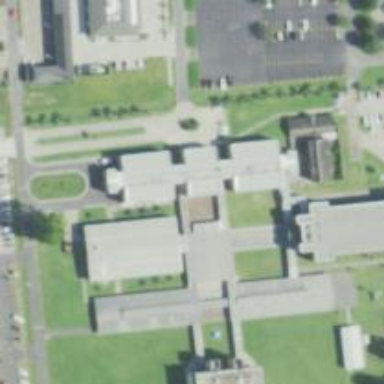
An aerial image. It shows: School.